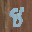
Label: 8